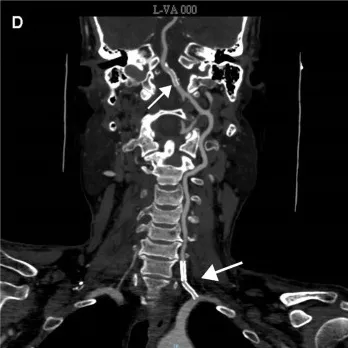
Pre- and post-treatment CT evaluation of the patient. (D) Post-treatment CTA indicated that the left vertebral artery was recanalized with stent placed inside (white arrow).
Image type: radiology (ct)